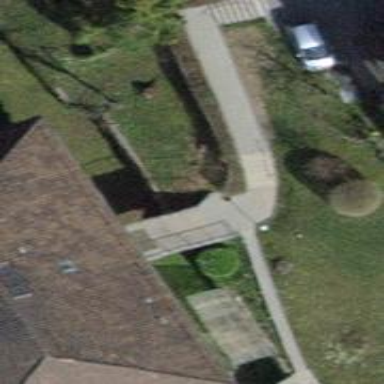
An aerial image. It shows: Set of concrete steps.